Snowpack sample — Buffalo Mountain, Silverthorne, Colorado, USA (1/25/25, 10:11 AM MST)
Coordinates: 39.6222, -106.1139
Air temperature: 22 °F
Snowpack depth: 110 cm
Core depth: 40 cm
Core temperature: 46.4 °F
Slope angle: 12°, slope face: 102°
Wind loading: high
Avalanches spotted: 0
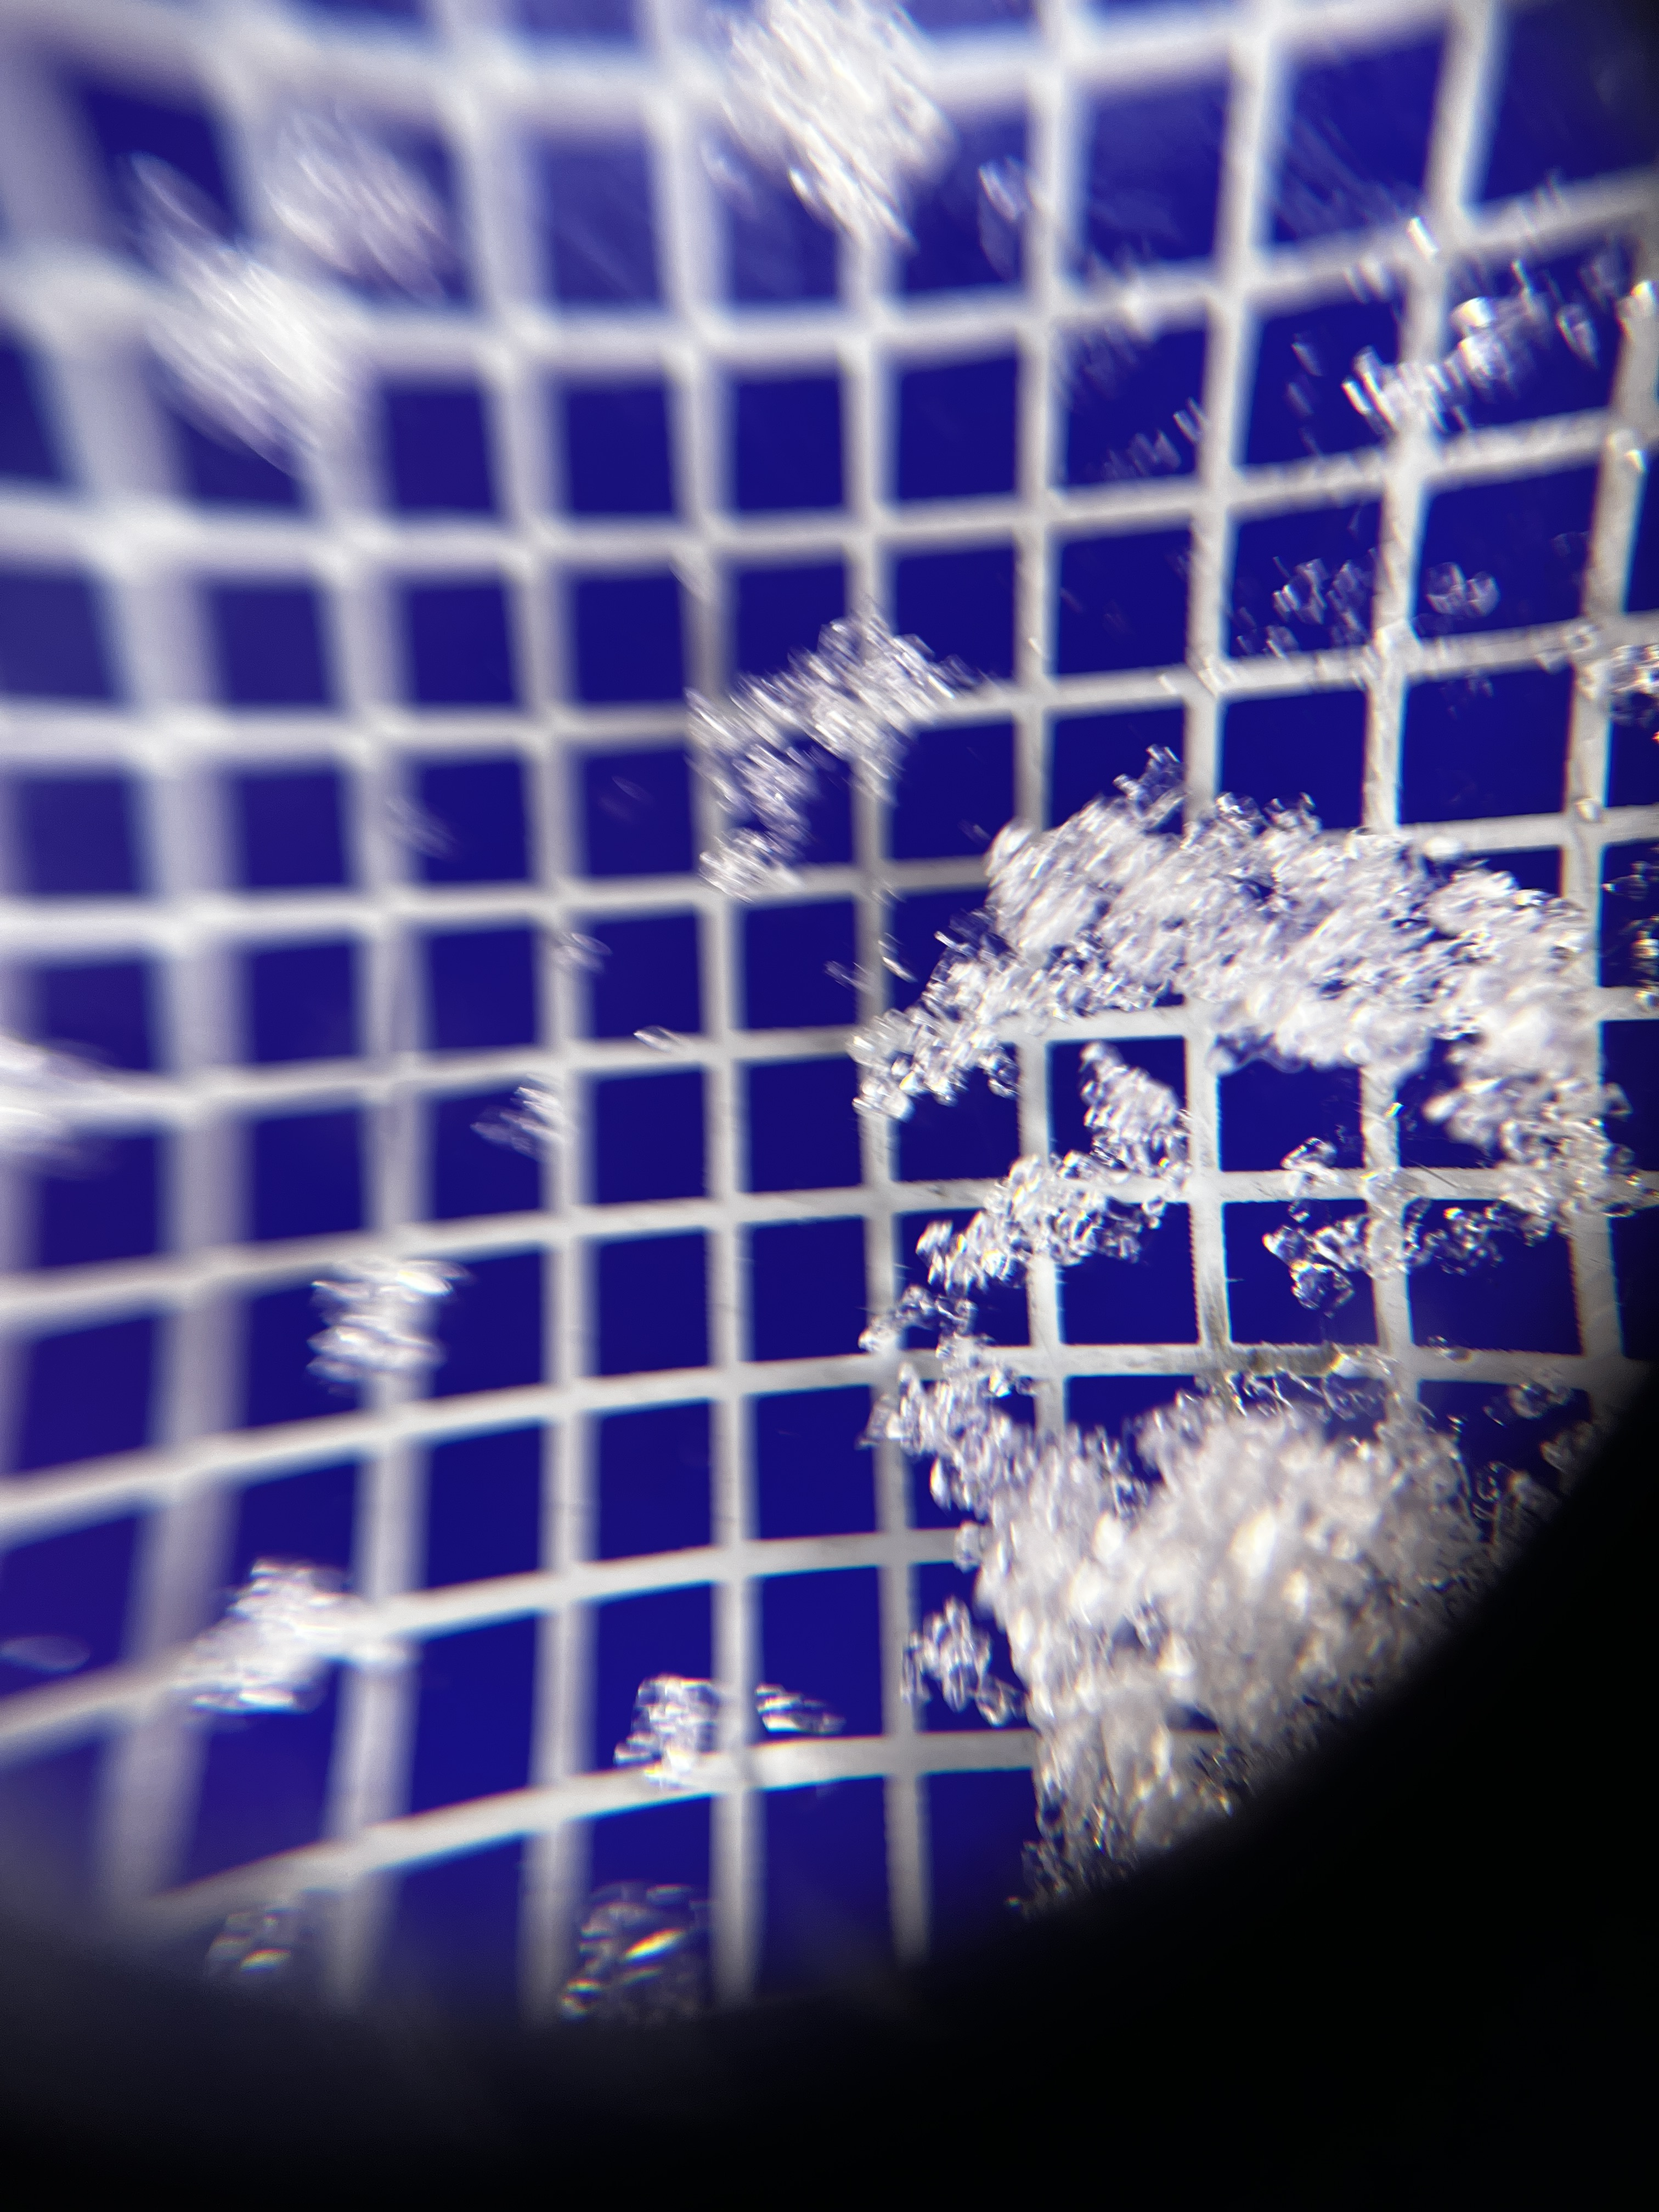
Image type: magnified_profile
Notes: No avalanches nearby, collected on the outskirts of a fire break 15 meters from the treeline, on way to Buffalo and Red Mountain